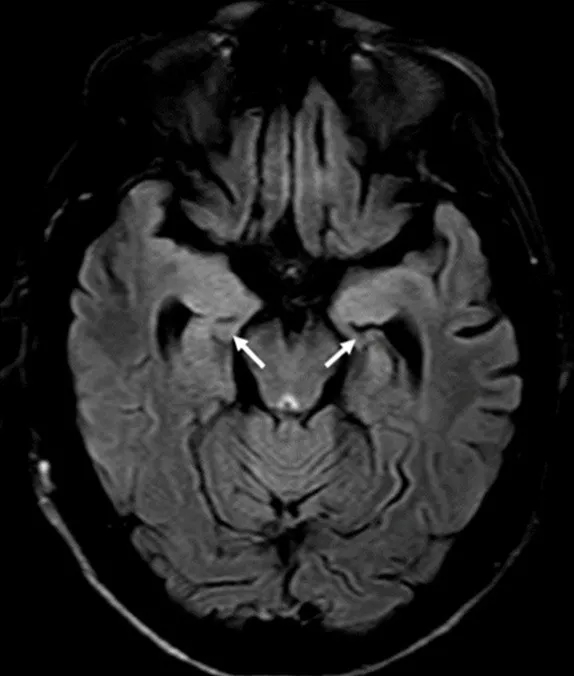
Brain MRI FLAIR protocol, showing signal hyperintensity, and atrophy at the mesial temporal level and bilateral hippocampi.
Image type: radiology (mri)